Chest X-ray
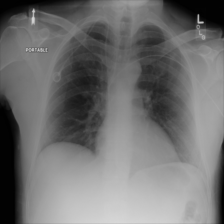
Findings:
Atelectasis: negative
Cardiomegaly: negative
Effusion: negative
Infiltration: negative
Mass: negative
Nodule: negative
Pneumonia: negative
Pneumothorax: negative
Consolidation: negative
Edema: negative
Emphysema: negative
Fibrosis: negative
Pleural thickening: negative
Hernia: negative